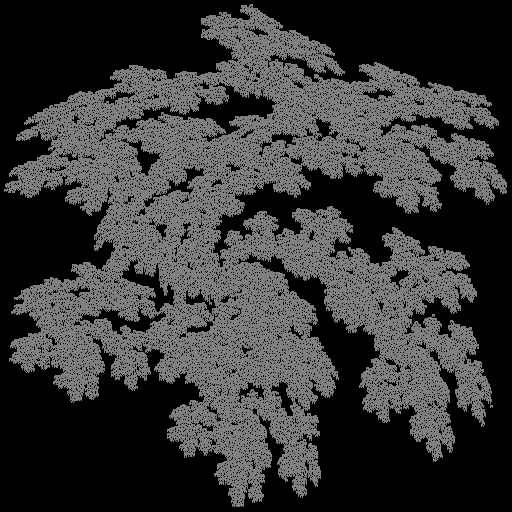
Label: pinetree